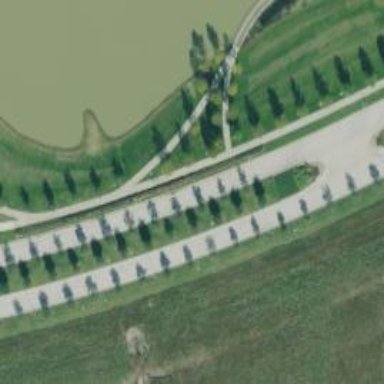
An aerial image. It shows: Row of trees in natural setting.